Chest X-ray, PA view. Patient: 18 years old, sex F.
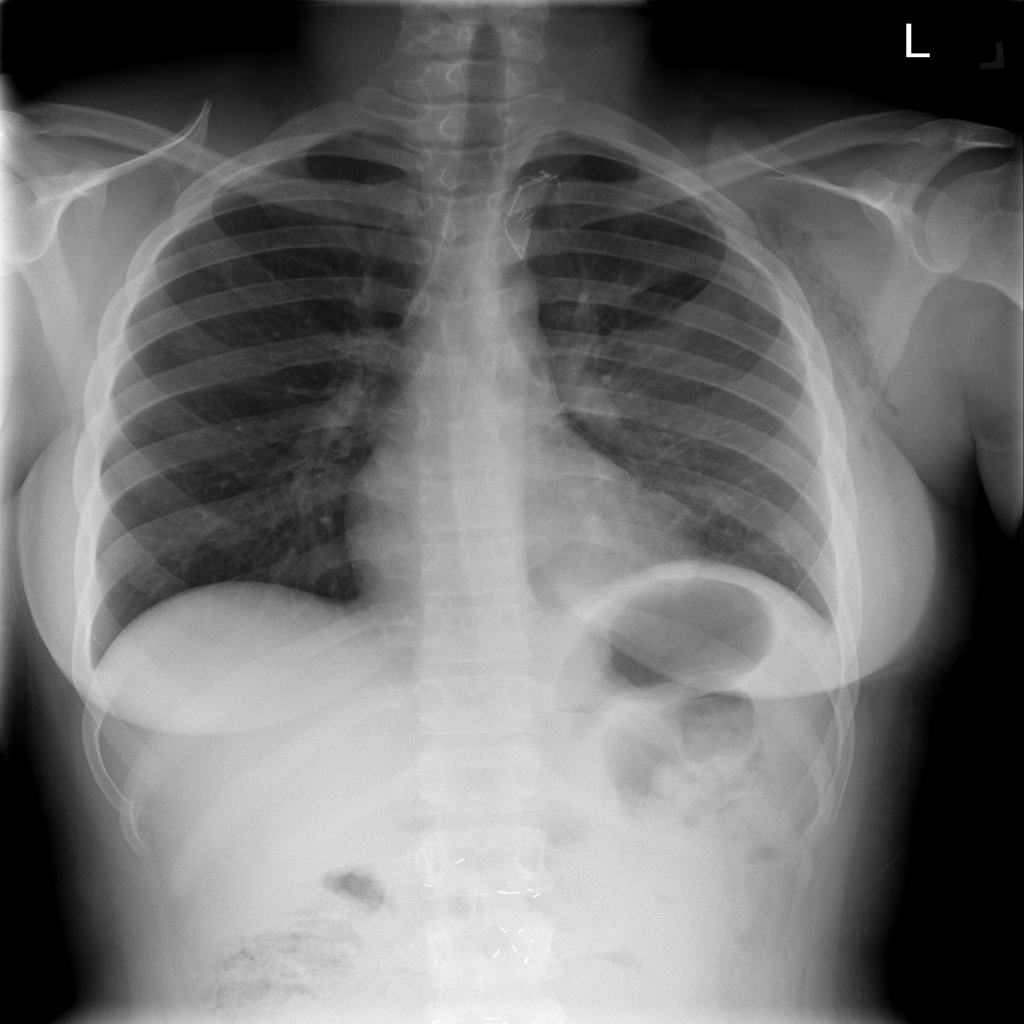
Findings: Effusion, Emphysema